Question: I had a look at the BigQuery command line tool documentation and I saw that you are able to use timestamp literals in a WHERE clause. <URL> shows the following example:
'''
$ bq query "SELECT name, birthday FROM dataset.table WHERE birthday <= '1959-01-01 01:02:05'"
Waiting on job_6262ac3ea9f34a2e9382840ee11538ef ... (0s) Current status: DONE
+------+---------------------+
| name | birthday |
+------+---------------------+
| kim | 1958-06-24 12:18:35 |
+------+---------------------+
'''
As the dataset.table is not a public dataset, I build an example using the wikipedia dataset.
'''
SELECT title, timestamp, SEC_TO_TIMESTAMP(timestamp) AS human_timestamp
FROM publicdata:samples.wikipedia
HAVING human_timestamp>'2008-01-01 01:02:03' LIMIT 5
'''
The example works on the BigQuery Browser but it does not on the bq tool. Why? I tried to use scape characters and several combinations of single and double quotes without success. It is a Windows issue? Here goes a screenshot:
EDIT: This is BigQuery CLI 2.0.18
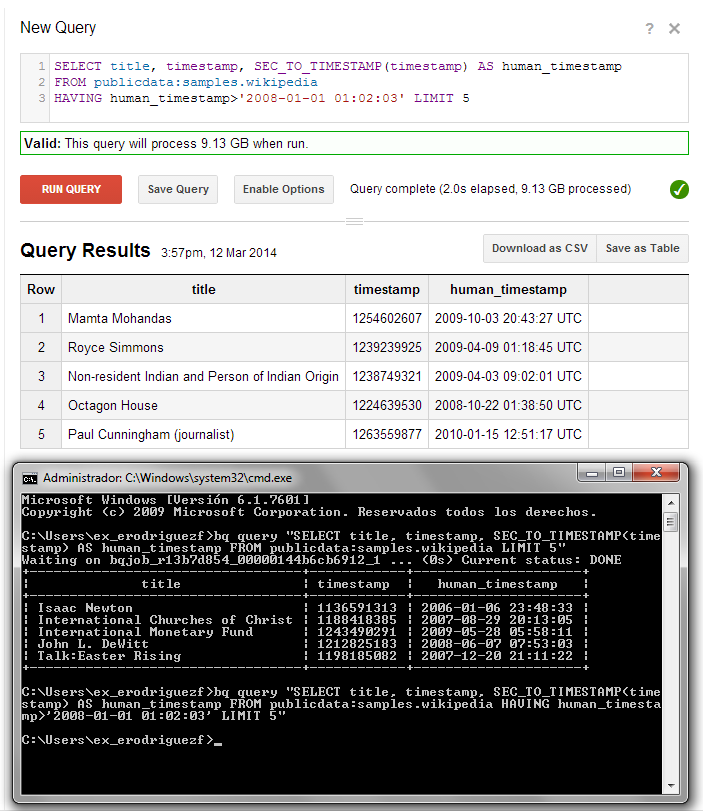
Answer: I found out that the problem is due to the greater operator '>' in the Windows command line. It does not have anything to do with the google-cloud-sdk, sorry.
It seems that you have to use the scape to echo the sign in the command line: '^>'

I found it at <URL>